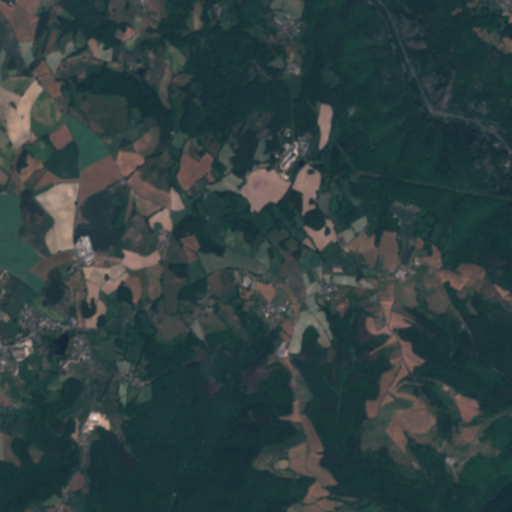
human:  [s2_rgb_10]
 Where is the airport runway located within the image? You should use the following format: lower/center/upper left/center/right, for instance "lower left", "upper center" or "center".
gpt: The airport runway is located in the upper left of the image.
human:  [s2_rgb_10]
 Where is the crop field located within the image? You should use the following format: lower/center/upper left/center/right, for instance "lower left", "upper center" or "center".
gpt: The crop field is located in the upper center of the image.
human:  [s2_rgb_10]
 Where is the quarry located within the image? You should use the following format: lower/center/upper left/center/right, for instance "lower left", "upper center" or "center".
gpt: There is no quarry in the image.